Question: I have installed Portable Python, including Portable PyScripter. When I select some code in the Editor and I submit it (with or ), the code is well submitted in the Python Interpreter, but it is invisible. However when I directly type some code in the Interpreter, then the text is well colored. Moreover I don't find any option which could be the cause in the Editor options nor in the Interpreter options.
Since I am a little suspicious about my English, I hope my question is clearer with the screenshot below:
I have selected the code 'print("hello")' in the Editor and submitted it to the Interpreter. As you see, the code does not appear in the Interpreter but it has been well received.
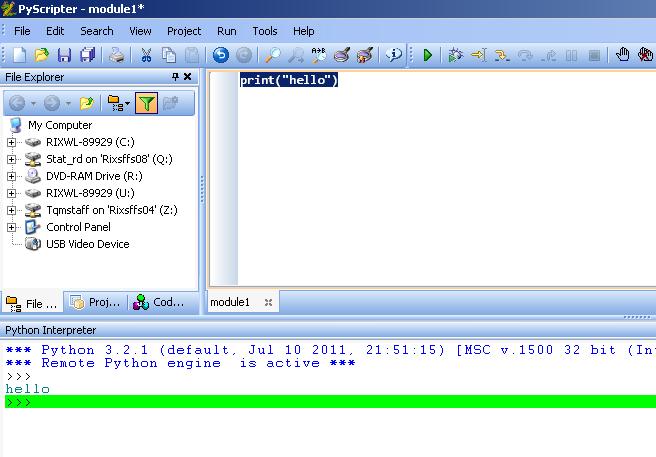
Answer: If you want the executed code to appear in the interpreter window you can copy the code to the clipboard and in the interpreter window right-click and select Paste & Execute.